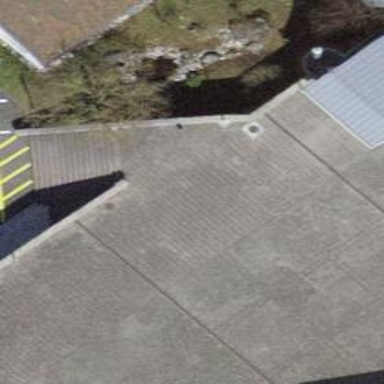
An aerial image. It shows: Road with steps.